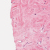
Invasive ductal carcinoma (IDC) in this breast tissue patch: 0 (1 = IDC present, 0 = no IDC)